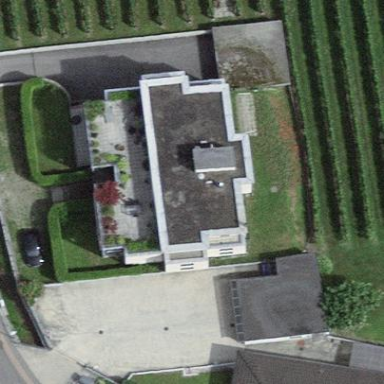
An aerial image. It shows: Building with flat roof.